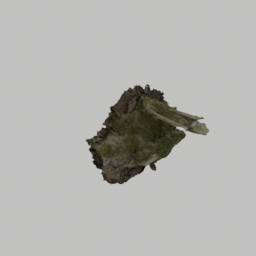
Label: nature